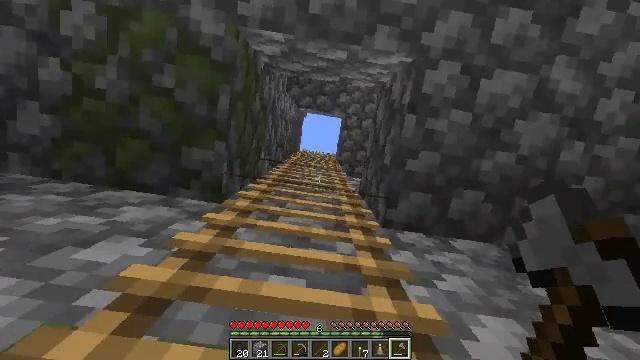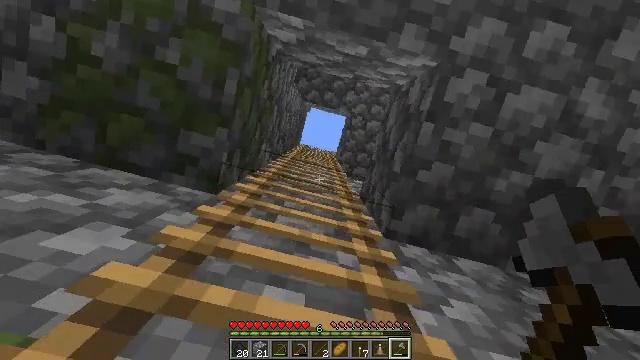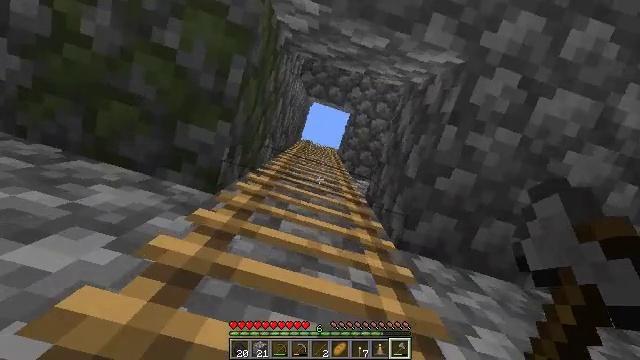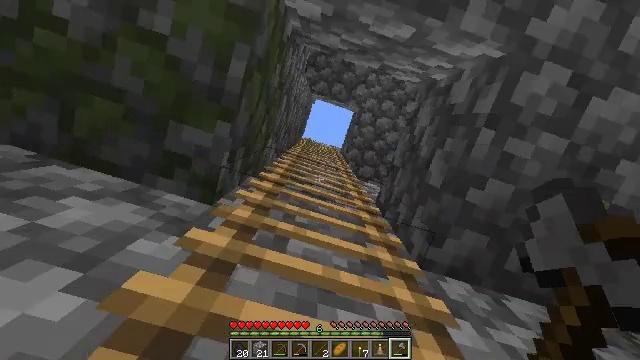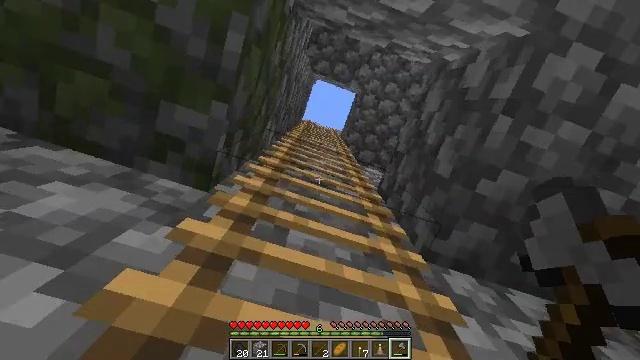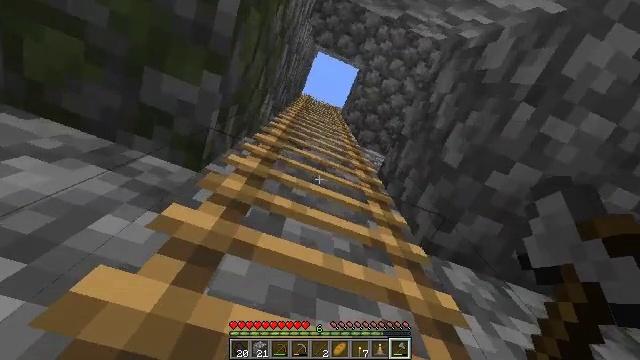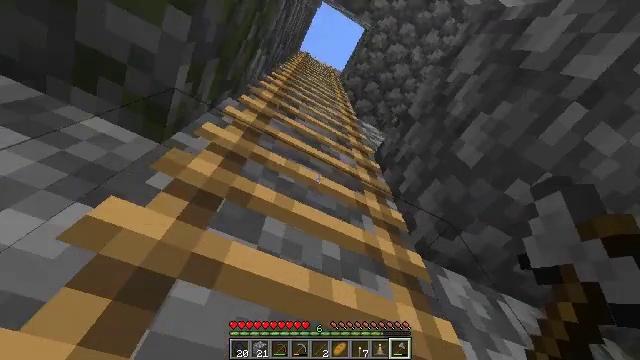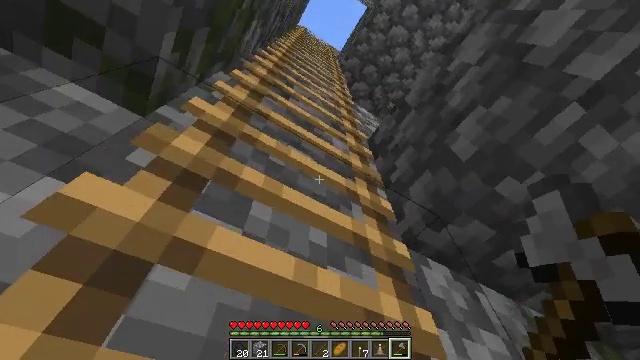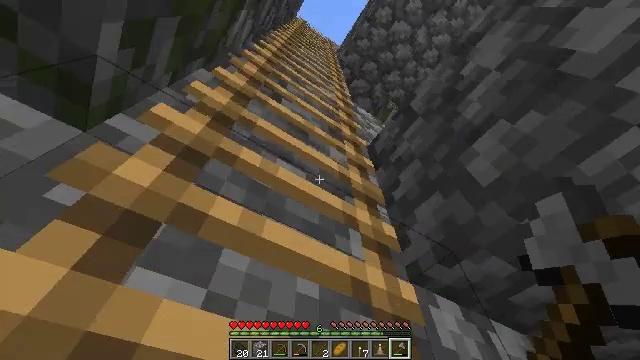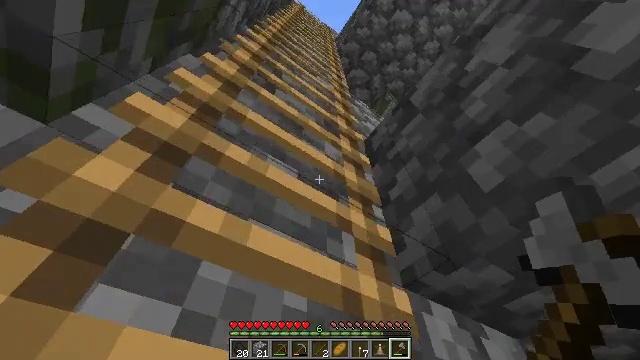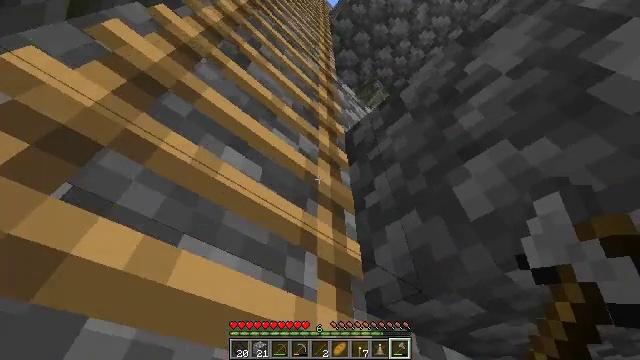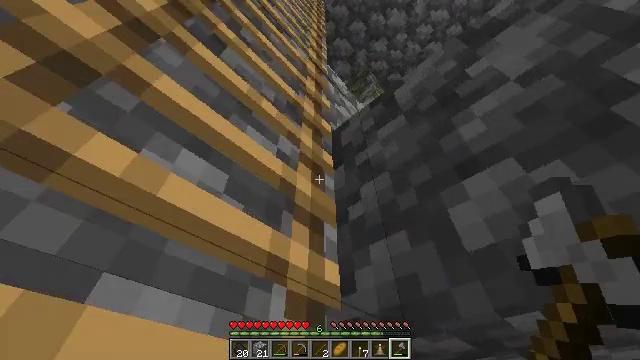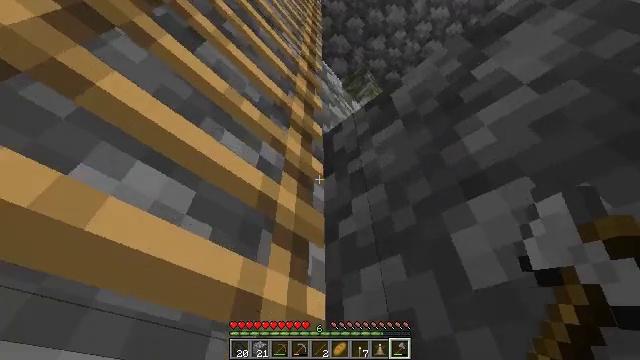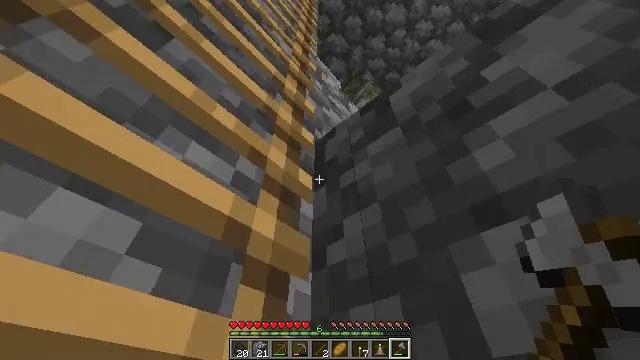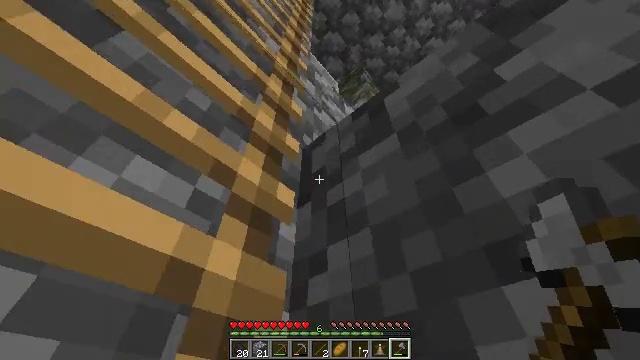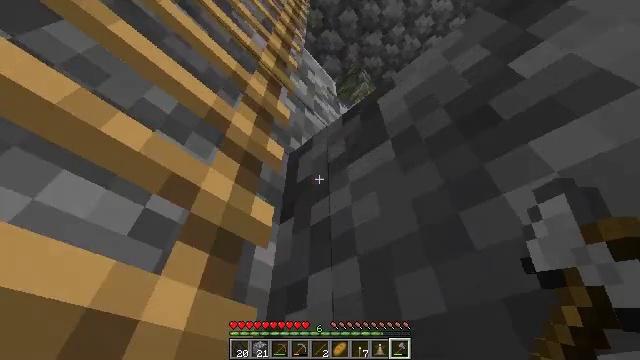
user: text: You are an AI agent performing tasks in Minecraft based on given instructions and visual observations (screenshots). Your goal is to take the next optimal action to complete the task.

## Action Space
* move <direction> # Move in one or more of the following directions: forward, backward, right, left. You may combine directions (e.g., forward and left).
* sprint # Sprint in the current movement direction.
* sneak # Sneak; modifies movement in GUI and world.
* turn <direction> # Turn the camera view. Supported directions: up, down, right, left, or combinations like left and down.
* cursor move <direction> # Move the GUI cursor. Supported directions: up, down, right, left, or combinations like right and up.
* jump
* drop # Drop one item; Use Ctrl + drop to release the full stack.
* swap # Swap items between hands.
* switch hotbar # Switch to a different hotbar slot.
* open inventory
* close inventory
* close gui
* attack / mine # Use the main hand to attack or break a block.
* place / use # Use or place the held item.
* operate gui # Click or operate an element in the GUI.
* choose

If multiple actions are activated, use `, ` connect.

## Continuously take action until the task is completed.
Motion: motion action
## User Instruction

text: Destroy the barrel to use elsewhere.
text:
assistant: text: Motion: move forward, turn right
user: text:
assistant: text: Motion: move forward, turn right and down
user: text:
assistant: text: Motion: move forward
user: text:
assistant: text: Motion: move forward, turn right and down
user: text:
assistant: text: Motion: move forward, turn right and down
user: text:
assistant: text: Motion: move forward, turn right and down
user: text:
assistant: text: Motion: move forward, turn right and down
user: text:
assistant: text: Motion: move forward, turn right and down
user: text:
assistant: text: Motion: move forward, turn right and down
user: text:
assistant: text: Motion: move forward, turn right and down
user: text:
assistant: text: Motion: move forward, turn right and down
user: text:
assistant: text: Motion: move forward, turn right
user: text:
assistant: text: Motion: move forward
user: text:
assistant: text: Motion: move forward
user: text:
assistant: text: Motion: move forward
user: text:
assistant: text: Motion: move forward and move left
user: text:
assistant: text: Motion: move forward and move left
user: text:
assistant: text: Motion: move forward and move left, turn right and down
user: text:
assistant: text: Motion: move forward and move left, turn right and down
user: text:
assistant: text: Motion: move forward and move left, turn right and down
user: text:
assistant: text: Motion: move left, turn right and down
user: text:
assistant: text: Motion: move left, turn right and down
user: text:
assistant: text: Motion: move left, turn right and down
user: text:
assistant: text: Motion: move left, turn right and down
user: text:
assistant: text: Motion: move back and move left, turn right and down
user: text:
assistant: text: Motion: move back and move left, turn right and down
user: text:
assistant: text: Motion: move back and move left, turn right and down
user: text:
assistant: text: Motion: move back and move left, turn right and down
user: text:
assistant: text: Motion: move back and move left, turn right and down
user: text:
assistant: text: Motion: turn right and down